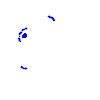
Particle: kaon